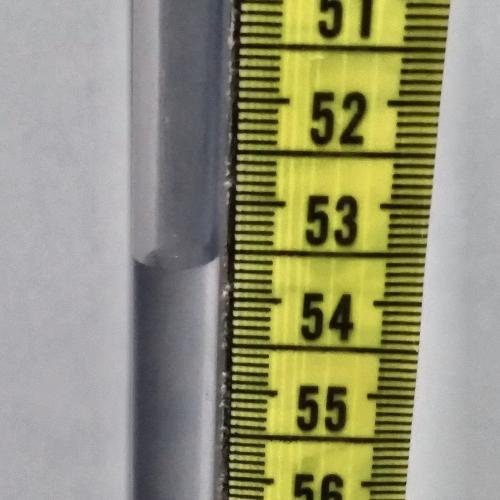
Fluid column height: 53.6 cm